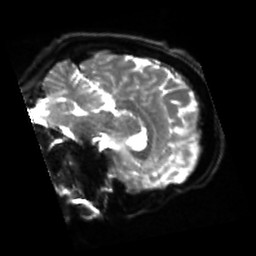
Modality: sbref
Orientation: sagittal
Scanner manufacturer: siemens
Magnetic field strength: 3 T
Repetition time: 4 s
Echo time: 0.0594 s